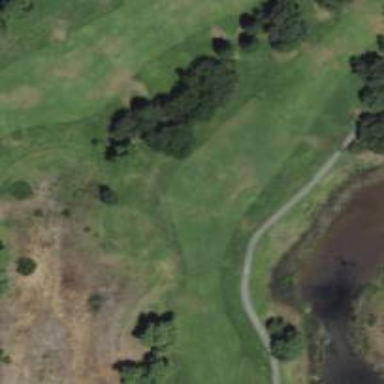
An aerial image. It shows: Golf hole.